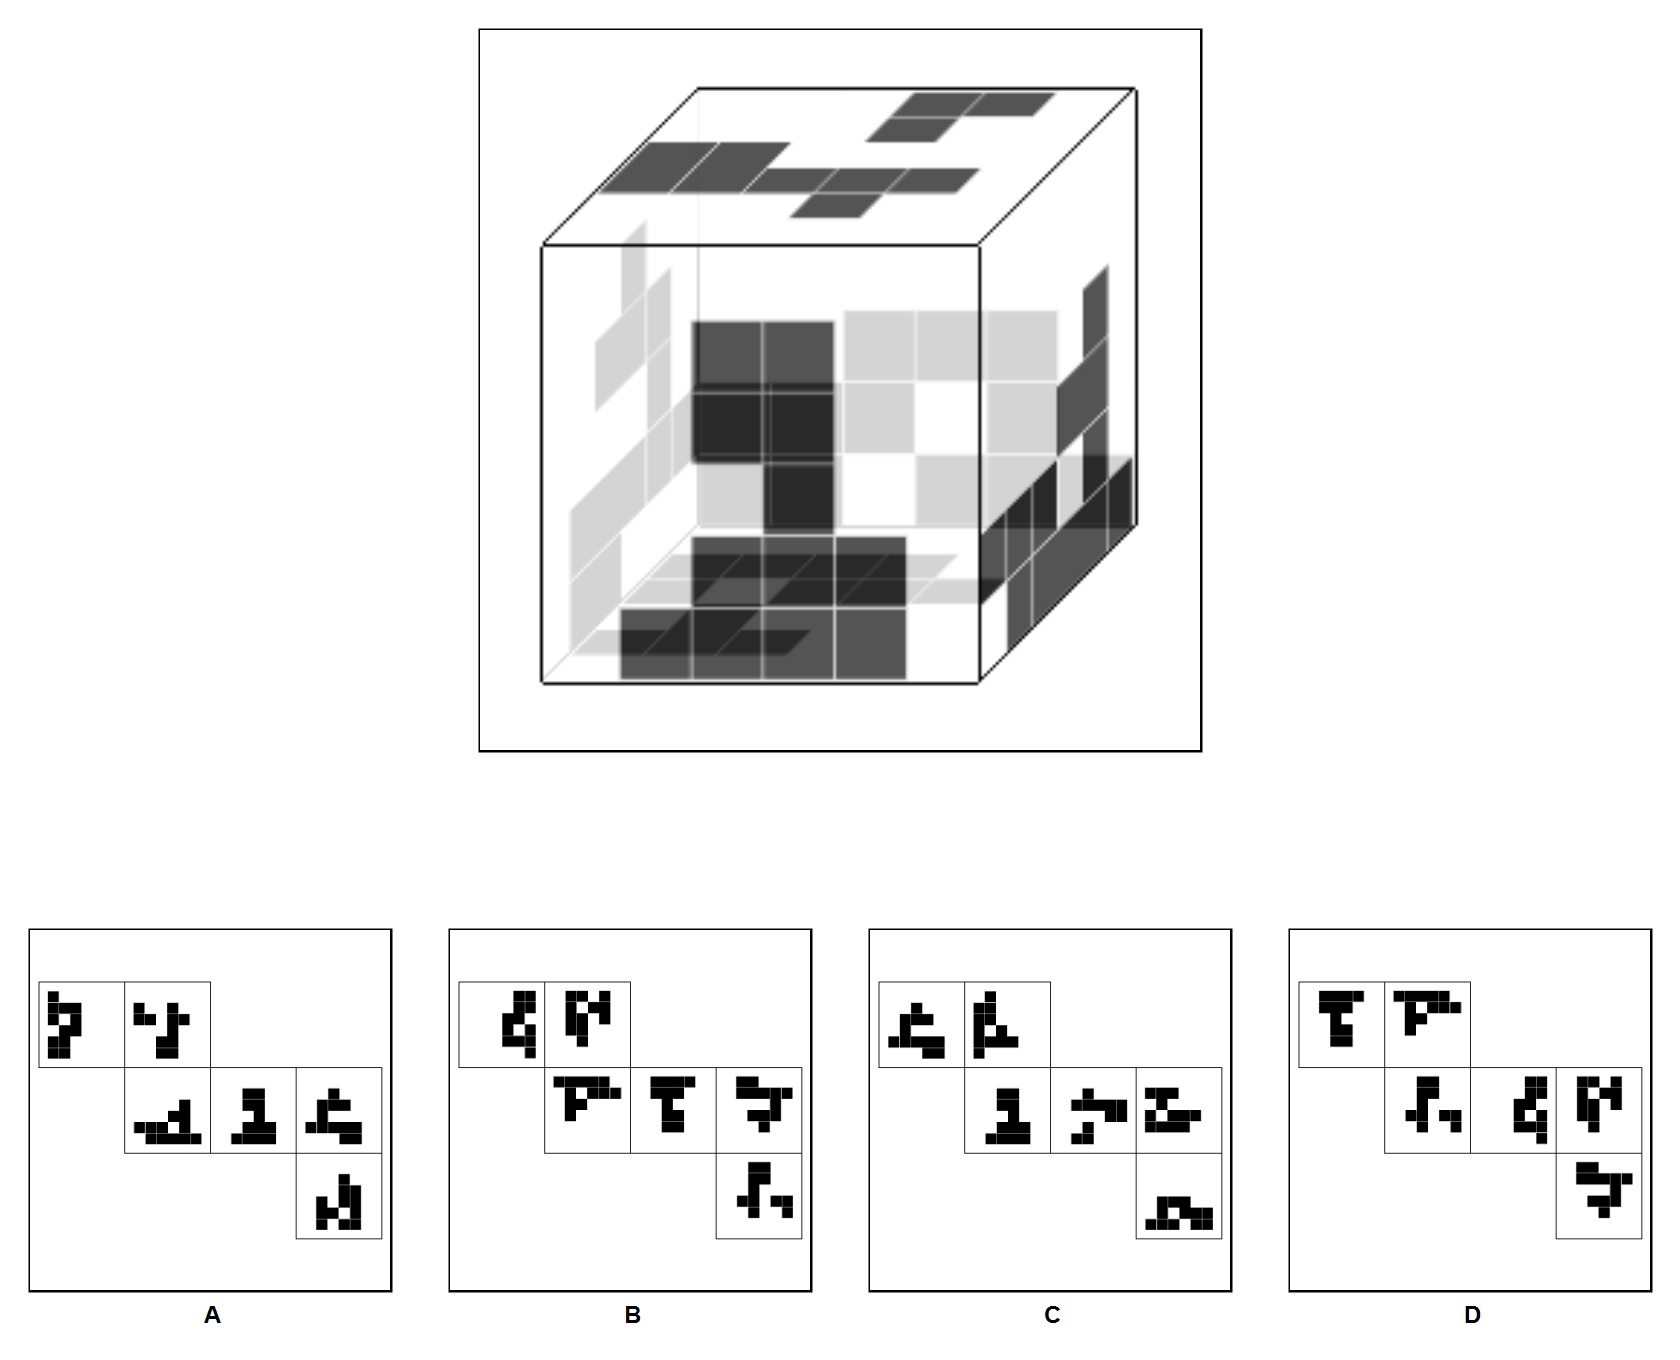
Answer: B